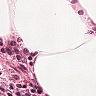
Metastatic tissue present: no